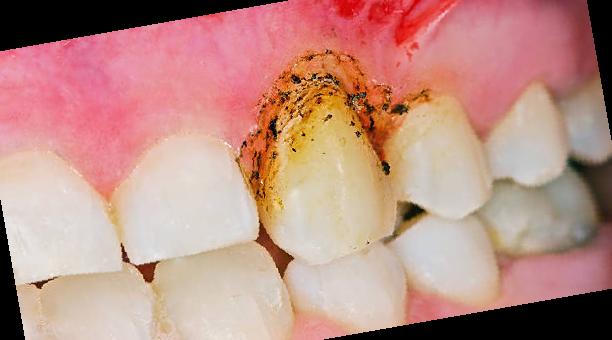
Condition: Calculus